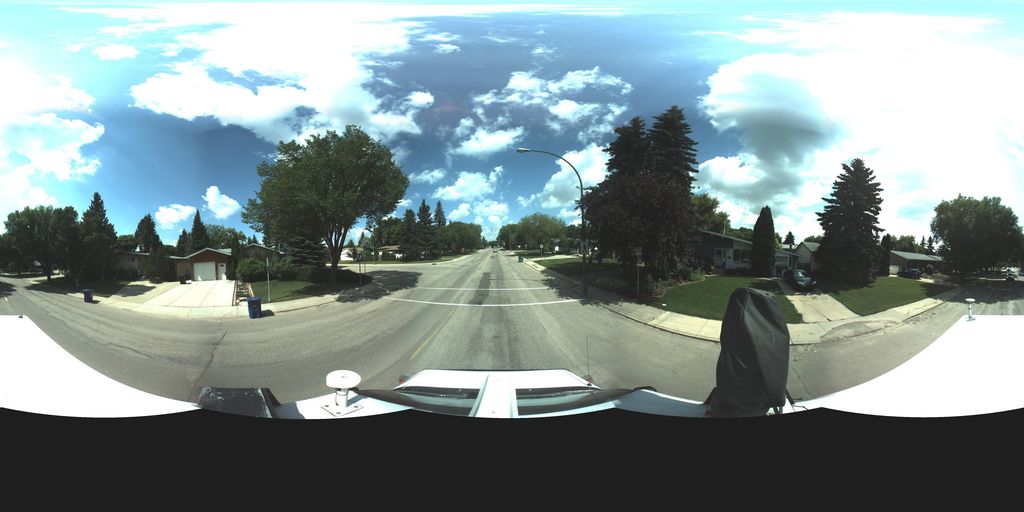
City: saskatoon